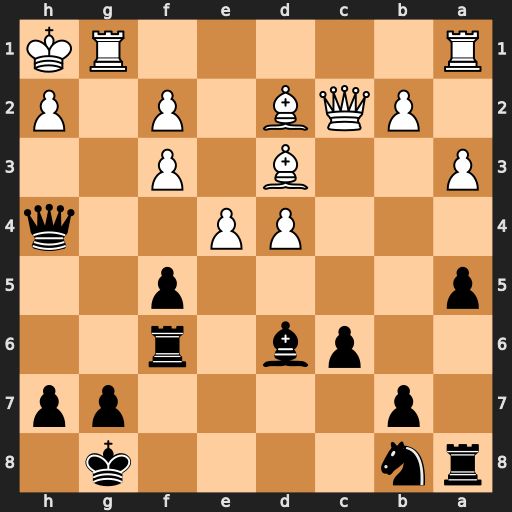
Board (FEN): rn4k1/1p4pp/2pb1r2/p4p2/3PP2q/P2B1P2/1PQB1P1P/R5RK
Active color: b
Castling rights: -
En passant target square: -
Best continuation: Qxh2#